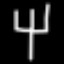
Label: fork